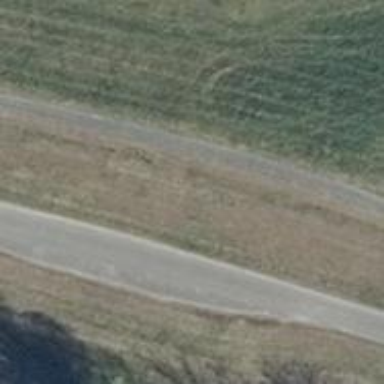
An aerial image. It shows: Path with asphalt surface next to dyke embankment.